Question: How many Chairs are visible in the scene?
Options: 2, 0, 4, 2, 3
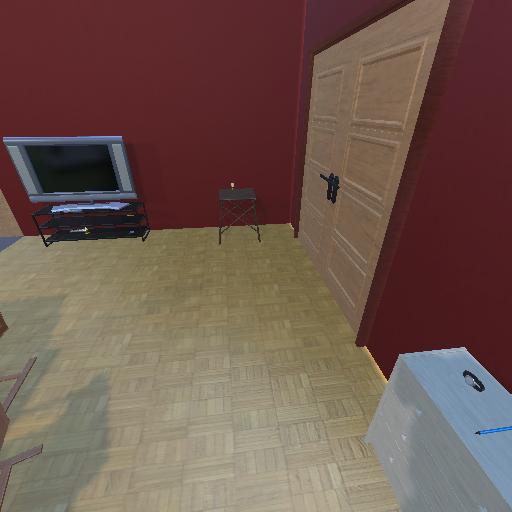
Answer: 2